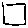
Label: square